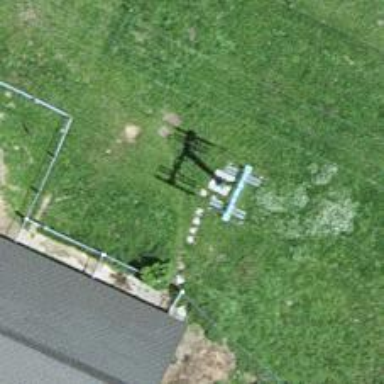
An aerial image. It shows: Pylon used for aerialway.